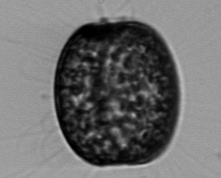
Label: Thalassiosira